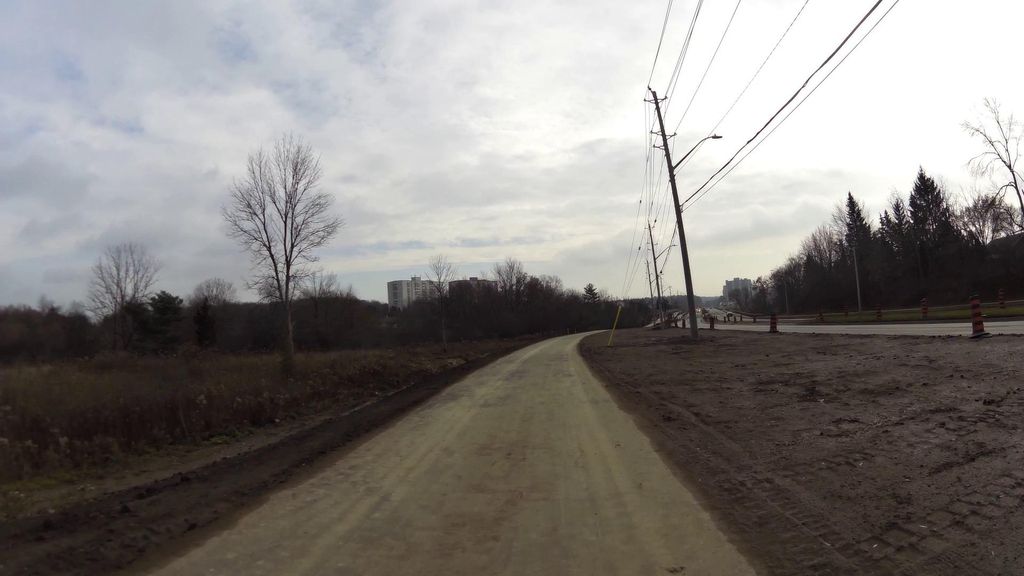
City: kitchener-waterloo